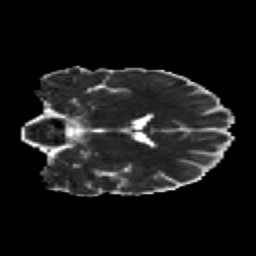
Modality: MD
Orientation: coronal
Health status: healthy
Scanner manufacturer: siemens
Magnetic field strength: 3 T
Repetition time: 10.6 s
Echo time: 0.092 s